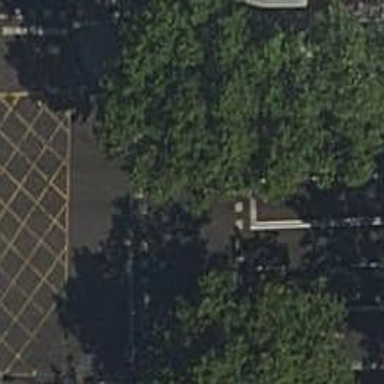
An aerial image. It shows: Zebra crossing with traffic signals.